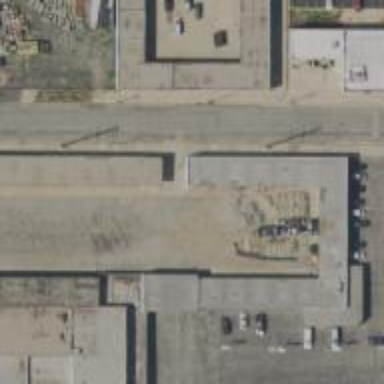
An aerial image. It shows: Commercial building.